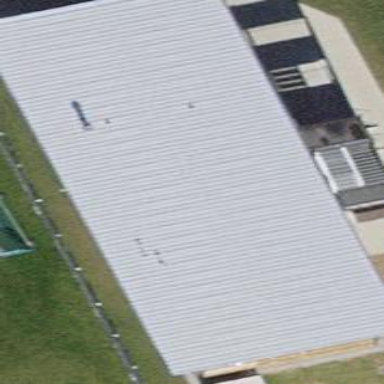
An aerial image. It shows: Flat-roofed school building.